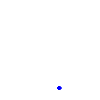
Particle: kaon